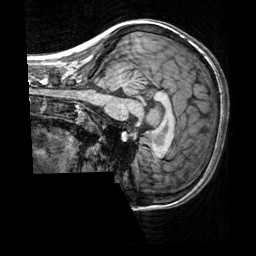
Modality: T1w
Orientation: sagittal
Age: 27
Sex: female
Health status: healthy
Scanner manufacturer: siemens
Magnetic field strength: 3 T
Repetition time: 2.3 s
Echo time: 0.00303 s